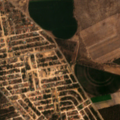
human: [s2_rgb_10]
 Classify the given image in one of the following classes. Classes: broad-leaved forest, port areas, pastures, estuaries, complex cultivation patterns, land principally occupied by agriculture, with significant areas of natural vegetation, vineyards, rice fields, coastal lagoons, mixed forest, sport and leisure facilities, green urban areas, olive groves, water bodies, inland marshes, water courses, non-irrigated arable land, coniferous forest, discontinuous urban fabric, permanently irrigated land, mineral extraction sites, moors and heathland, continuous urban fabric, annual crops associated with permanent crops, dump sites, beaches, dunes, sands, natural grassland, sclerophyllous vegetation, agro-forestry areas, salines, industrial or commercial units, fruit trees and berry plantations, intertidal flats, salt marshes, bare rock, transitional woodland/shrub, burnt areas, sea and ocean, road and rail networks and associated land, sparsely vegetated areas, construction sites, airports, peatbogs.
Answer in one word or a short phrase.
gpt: discontinuous urban fabric, permanently irrigated land, complex cultivation patterns, moors and heathland, transitional woodland/shrub